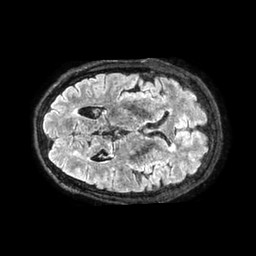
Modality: FLAIR
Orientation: axial
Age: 56
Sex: male
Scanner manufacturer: philips
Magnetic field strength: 3 T
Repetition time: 4.8 s
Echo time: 0.34 s